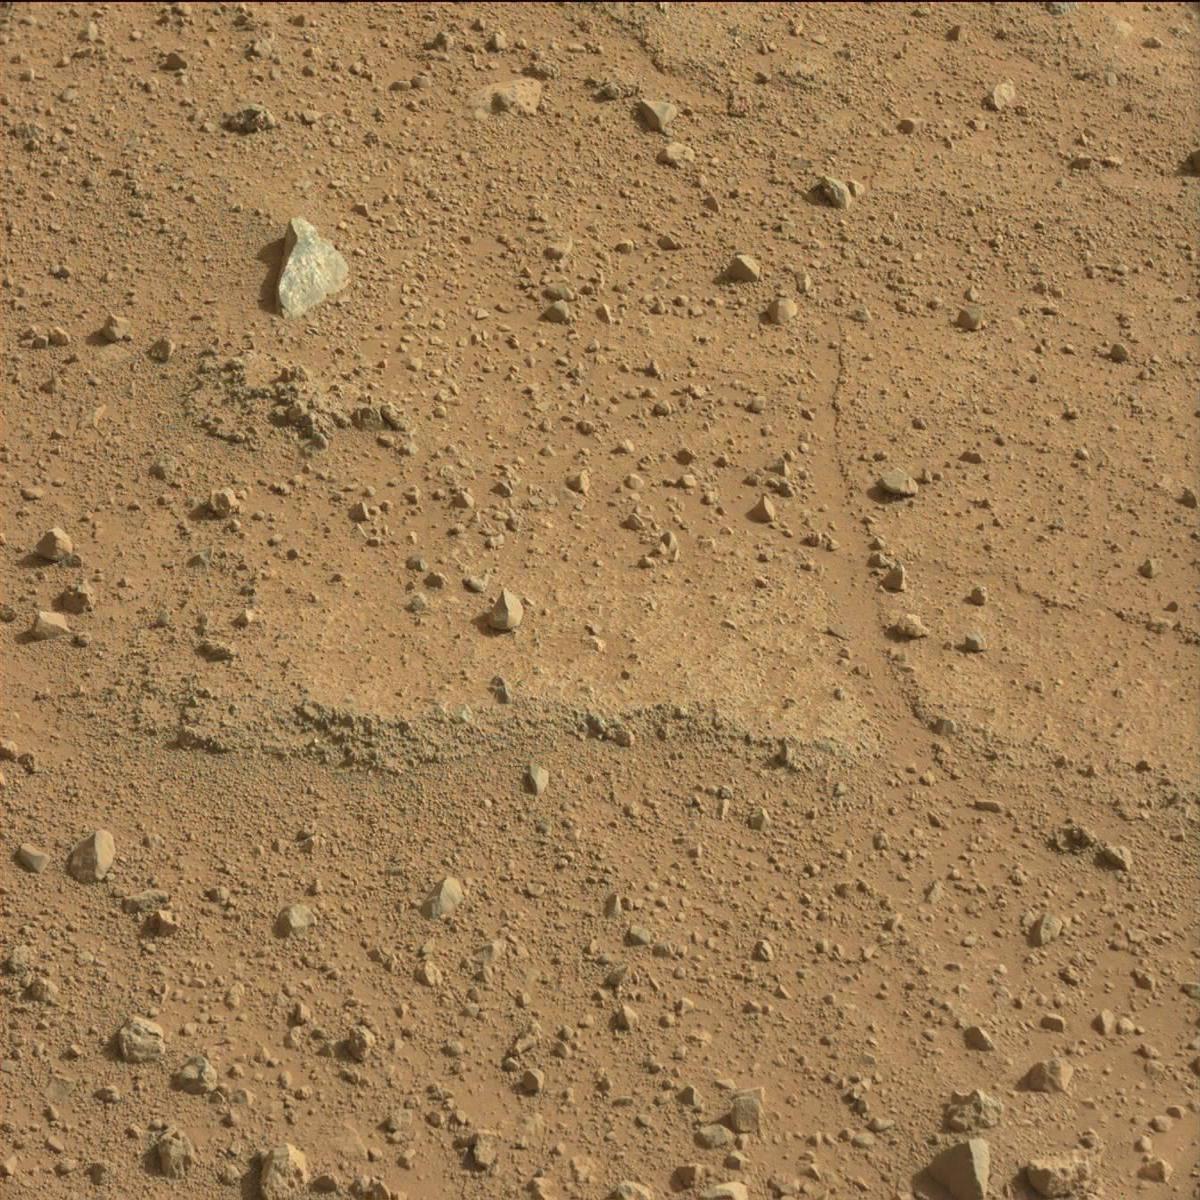
Terrain classes present: Bedrock, Rock, Sand / Soil